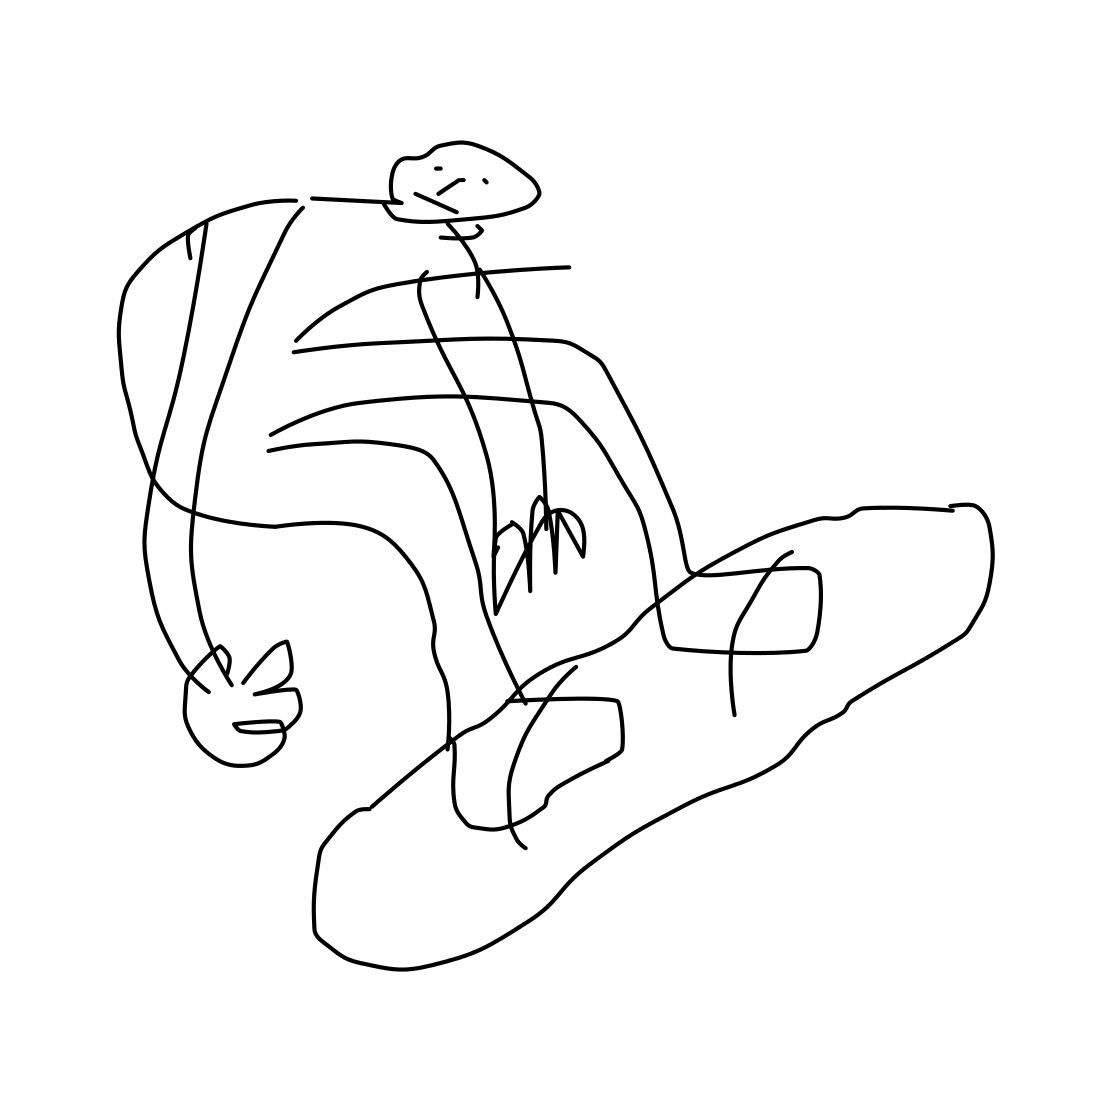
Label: snowboard